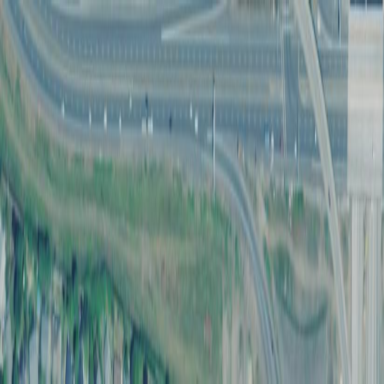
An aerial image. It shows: Motorway link area.